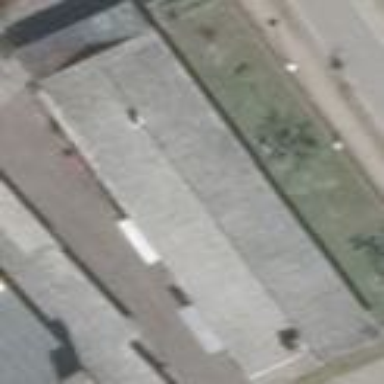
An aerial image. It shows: Industrial building.